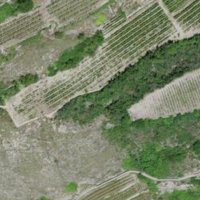
EUNIS habitat code: 40
Species observed at this site:
Apis mellifera
Euphorbia cyparissias